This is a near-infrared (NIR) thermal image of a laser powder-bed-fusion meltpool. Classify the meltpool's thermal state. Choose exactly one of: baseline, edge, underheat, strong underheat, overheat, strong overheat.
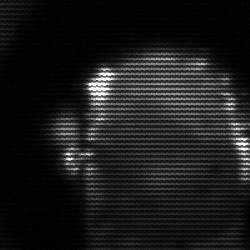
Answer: baseline